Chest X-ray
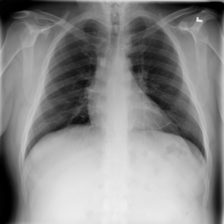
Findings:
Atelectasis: negative
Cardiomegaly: negative
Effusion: negative
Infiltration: negative
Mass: negative
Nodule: negative
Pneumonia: negative
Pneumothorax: negative
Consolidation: negative
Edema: negative
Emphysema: negative
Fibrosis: negative
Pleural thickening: negative
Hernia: negative